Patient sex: F
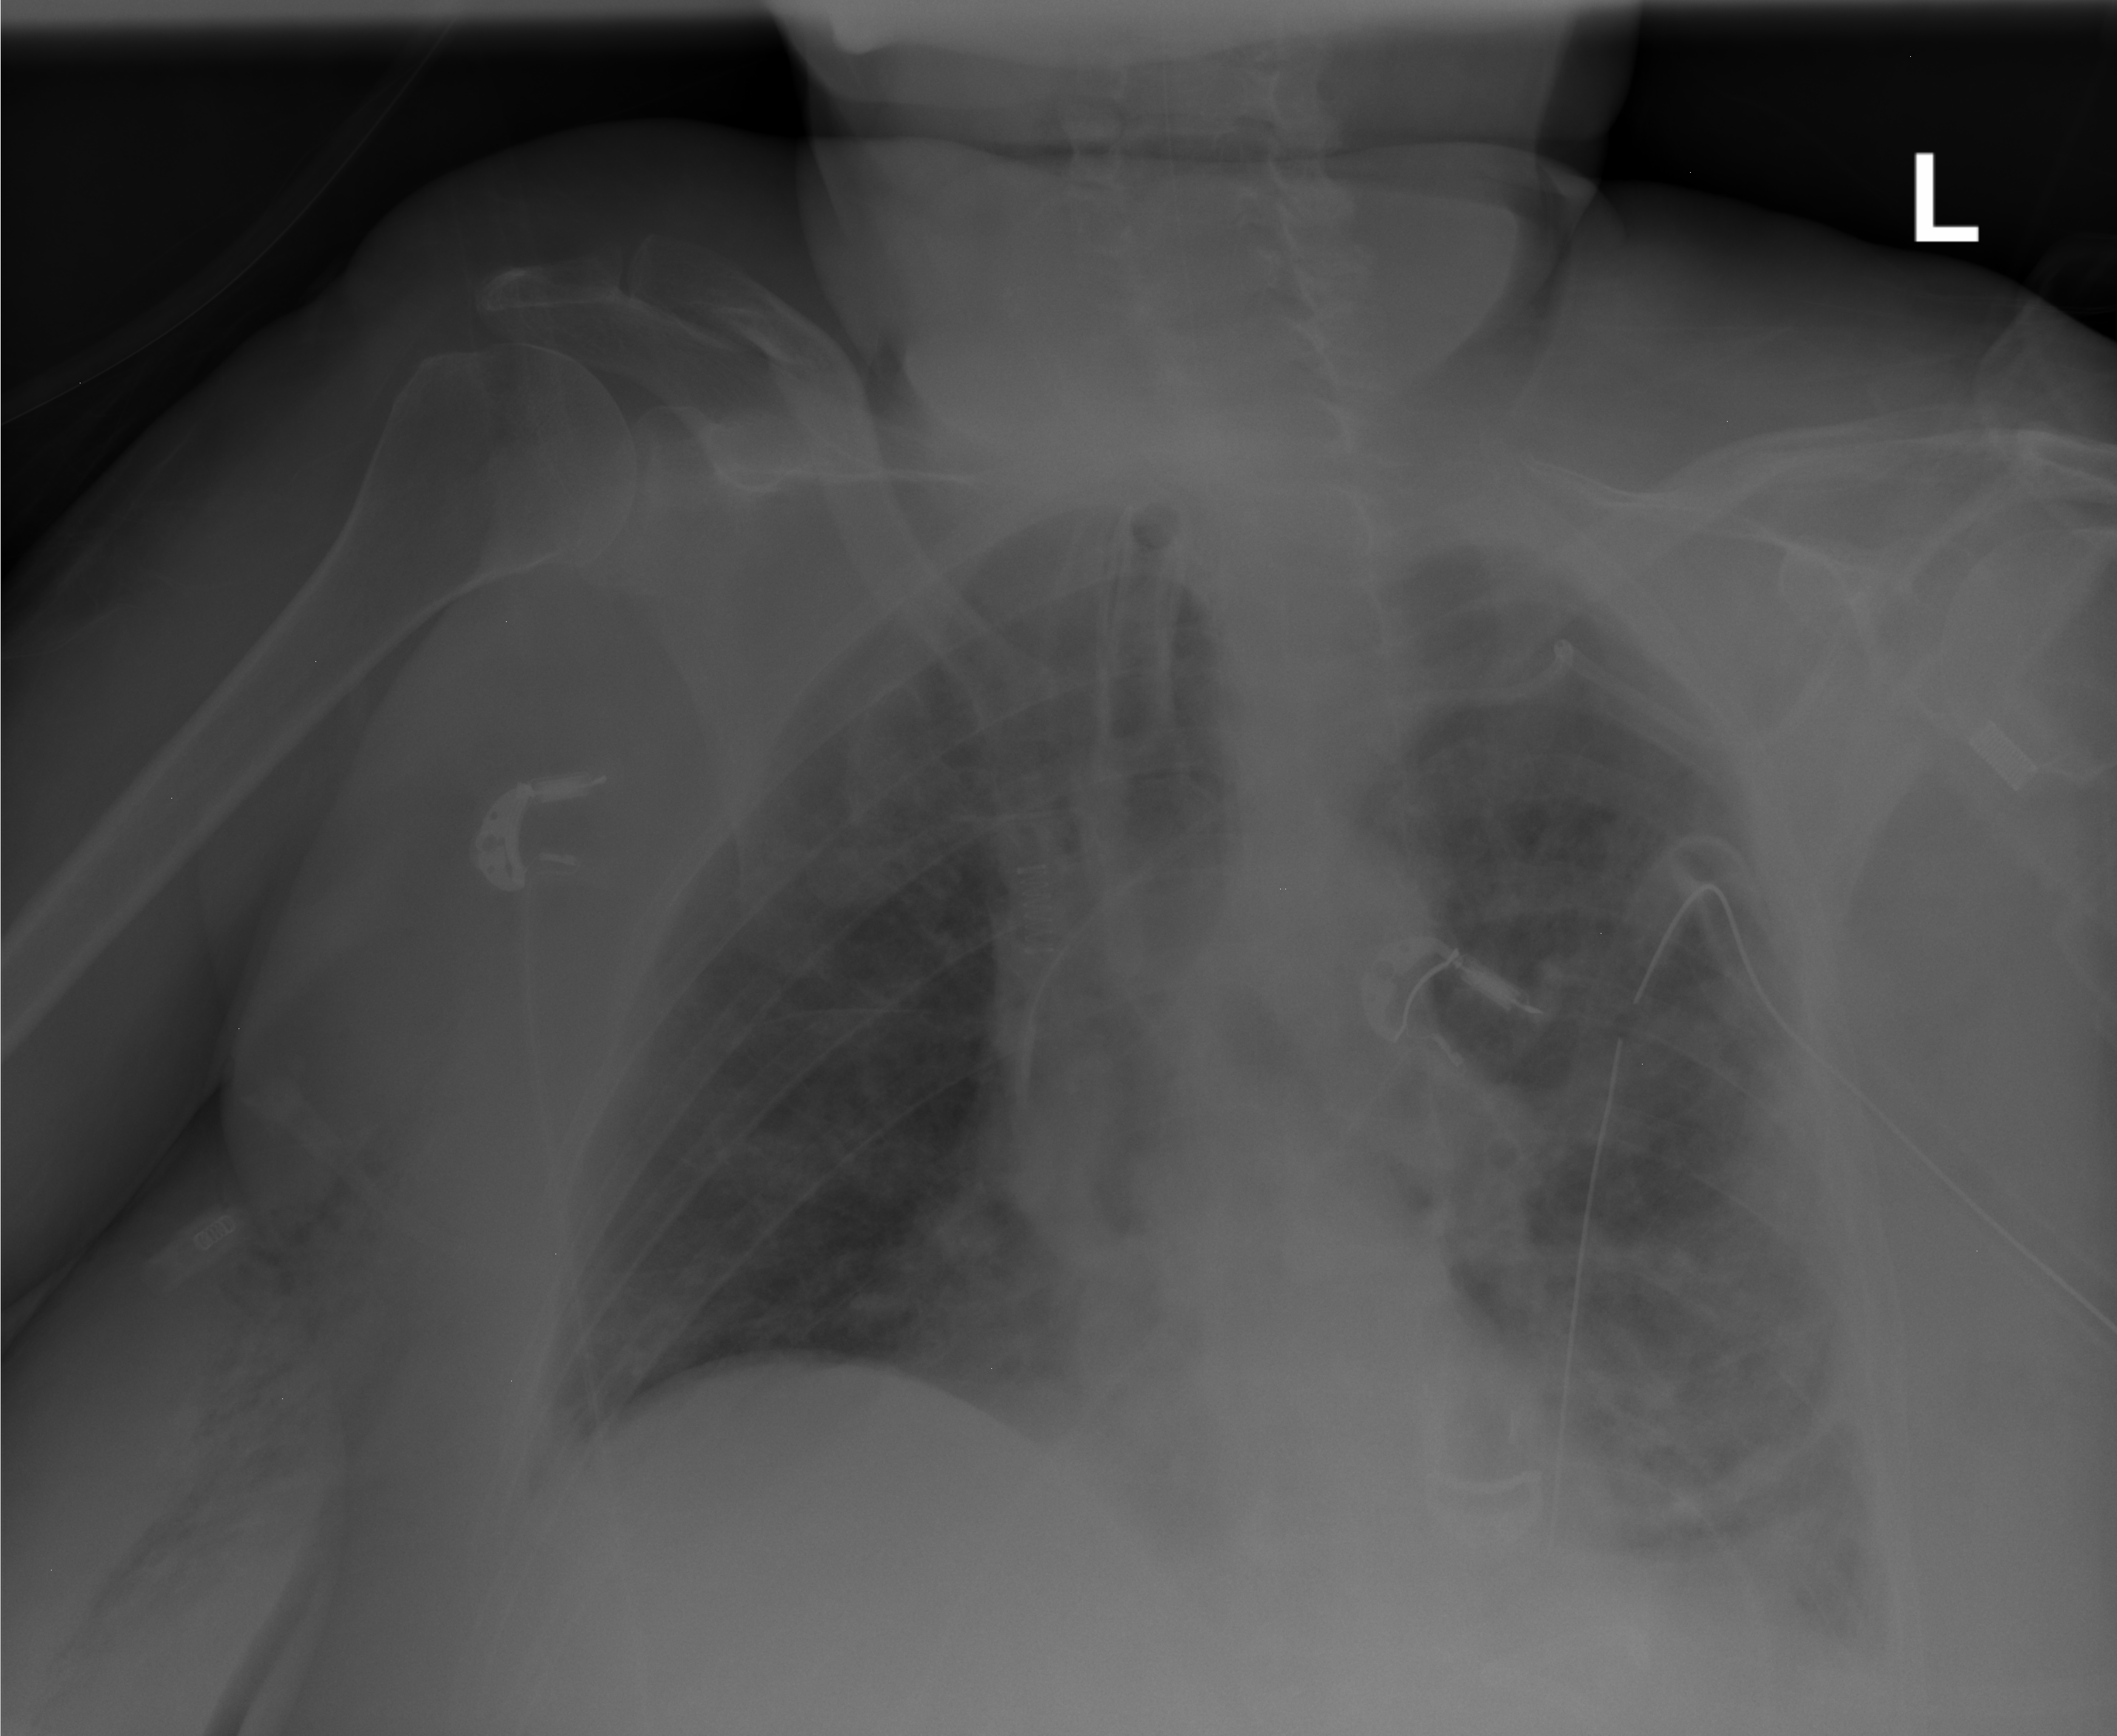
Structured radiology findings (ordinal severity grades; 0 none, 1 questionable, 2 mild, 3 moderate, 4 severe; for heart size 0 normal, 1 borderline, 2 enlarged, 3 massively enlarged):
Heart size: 0
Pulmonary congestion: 2
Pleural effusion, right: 0
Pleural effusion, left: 2
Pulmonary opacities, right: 0
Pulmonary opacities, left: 0
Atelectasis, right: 0
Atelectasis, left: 2